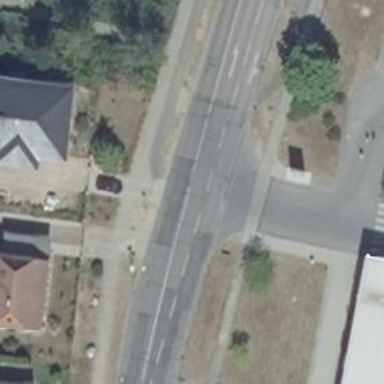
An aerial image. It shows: Asphalt cycleway.